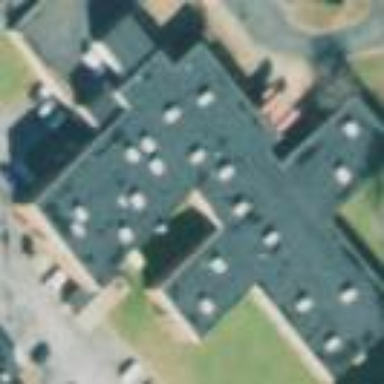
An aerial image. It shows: Government office building with flat roof.